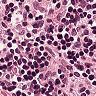
Metastatic tissue present: no